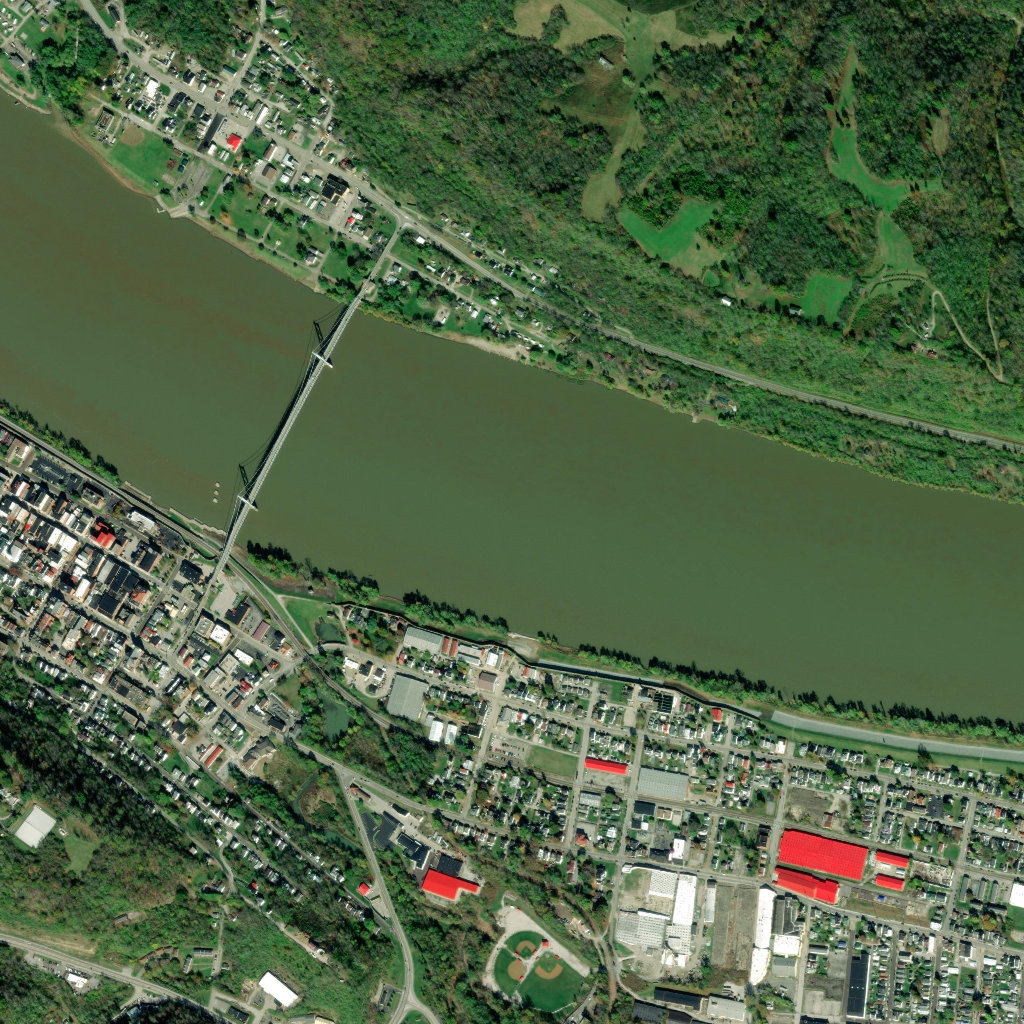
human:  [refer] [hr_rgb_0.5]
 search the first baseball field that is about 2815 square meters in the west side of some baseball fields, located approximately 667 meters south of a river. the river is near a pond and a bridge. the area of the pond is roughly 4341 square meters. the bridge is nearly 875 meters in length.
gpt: <box>[[47, 92, 51, 96, 0]]</box>

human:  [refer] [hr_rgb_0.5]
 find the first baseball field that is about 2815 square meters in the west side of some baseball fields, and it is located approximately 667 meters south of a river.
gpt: <box>[[47, 92, 51, 96, 0]]</box>